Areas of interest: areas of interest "Dongyuan Lubao Plaza Building 3"
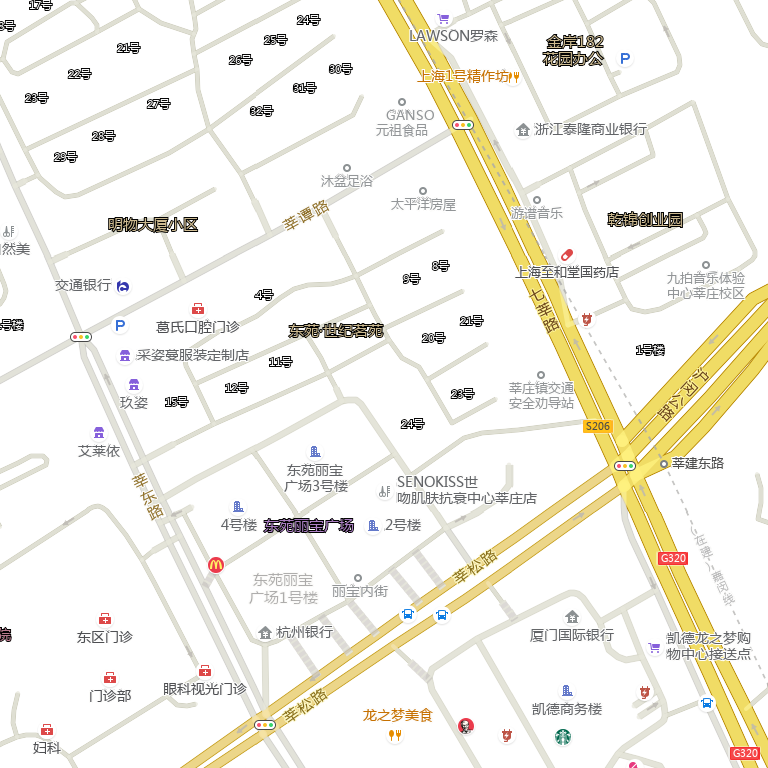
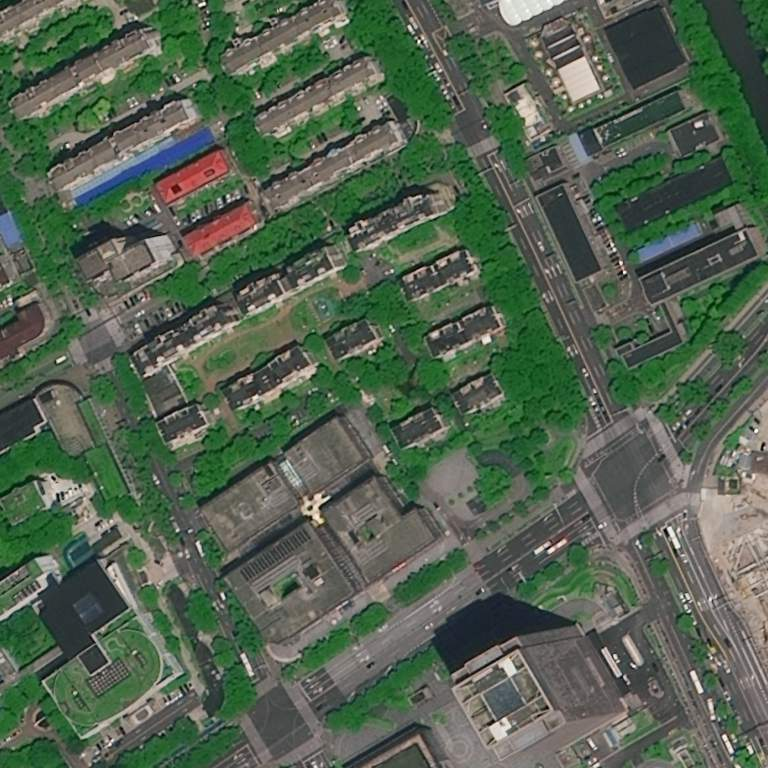